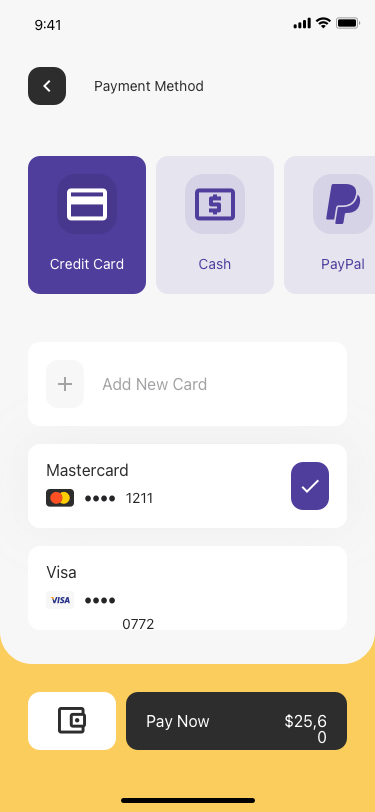
Text in this UI design:
 1211
●●●●
Mastercard
 0772
●●●●
Visa
Add New Card
Pay Now
$25,60
Credit Card
Cash
PayPal